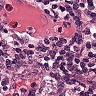
Metastatic tissue present: no